Field crop: maize
Growth stage: 1
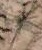
Species: salsola